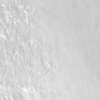
Atmospheric dust classification: not_dusty